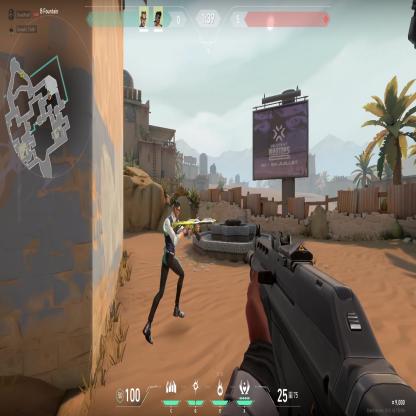
Label: teammate